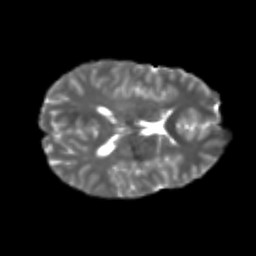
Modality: T2w
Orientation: axial
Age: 21
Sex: male
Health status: healthy
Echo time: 0.074 s